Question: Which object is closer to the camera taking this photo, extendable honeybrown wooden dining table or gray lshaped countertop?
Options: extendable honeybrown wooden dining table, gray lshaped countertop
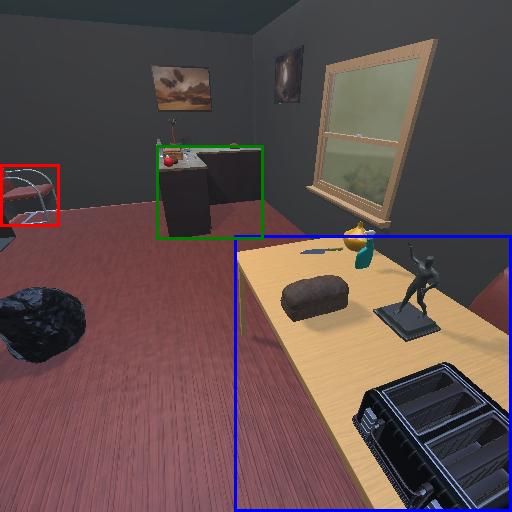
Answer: extendable honeybrown wooden dining table